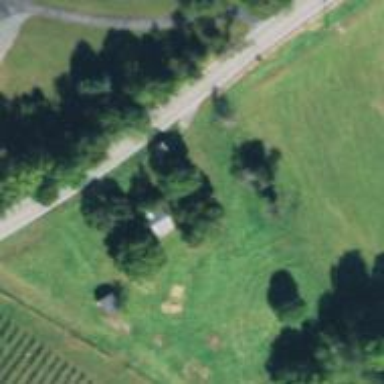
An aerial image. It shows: Driveway leading to service road.